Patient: sex M, age 61
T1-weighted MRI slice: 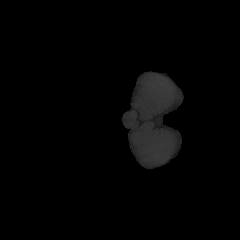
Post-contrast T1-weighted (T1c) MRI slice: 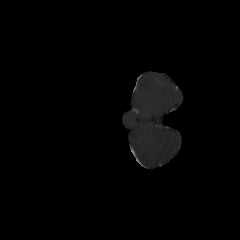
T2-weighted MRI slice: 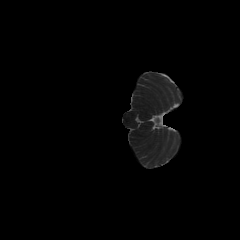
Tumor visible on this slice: no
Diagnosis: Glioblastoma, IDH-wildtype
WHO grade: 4